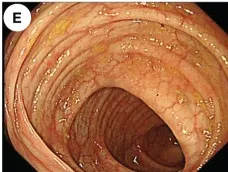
Endoscopic features of the patient before surgery. , descending colon.
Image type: endoscopy (gi_endoscopy)